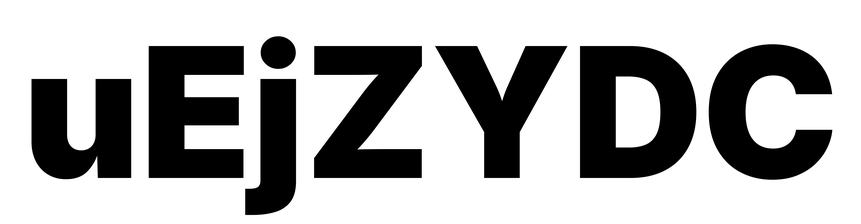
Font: Inter_Black